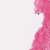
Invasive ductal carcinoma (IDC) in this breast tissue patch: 0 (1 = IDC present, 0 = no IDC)